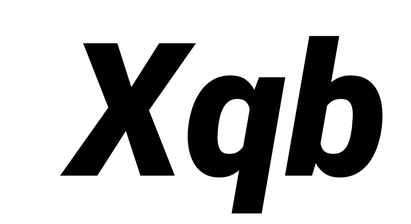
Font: Roboto-Italic_Black_Italic